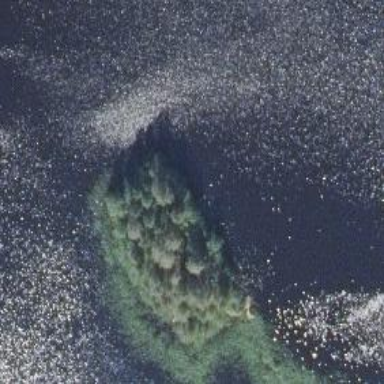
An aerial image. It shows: Islet.